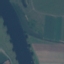
Land use / land cover: River